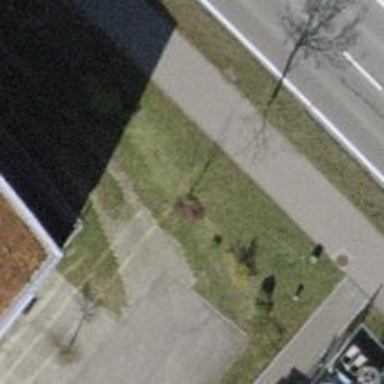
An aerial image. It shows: Urban tree adding natural touch to the cityscape.